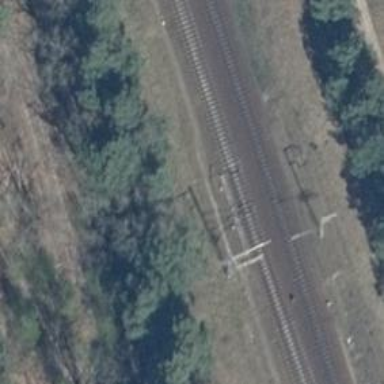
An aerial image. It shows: Railway switch.